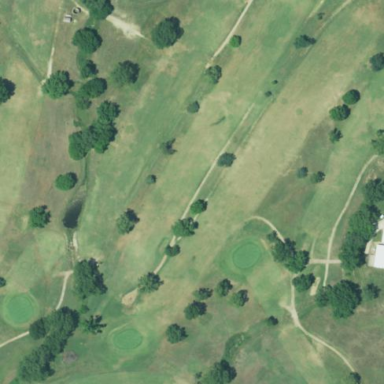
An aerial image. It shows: Golf course.